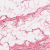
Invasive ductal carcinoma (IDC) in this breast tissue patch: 0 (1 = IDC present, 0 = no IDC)